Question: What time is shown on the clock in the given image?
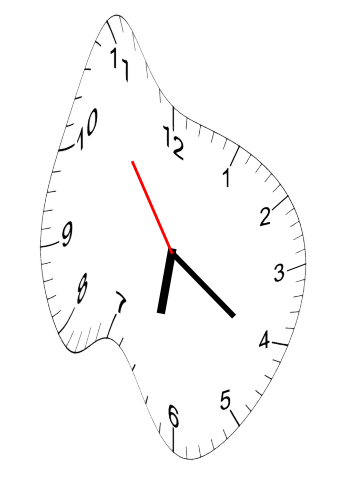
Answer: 06:20:54